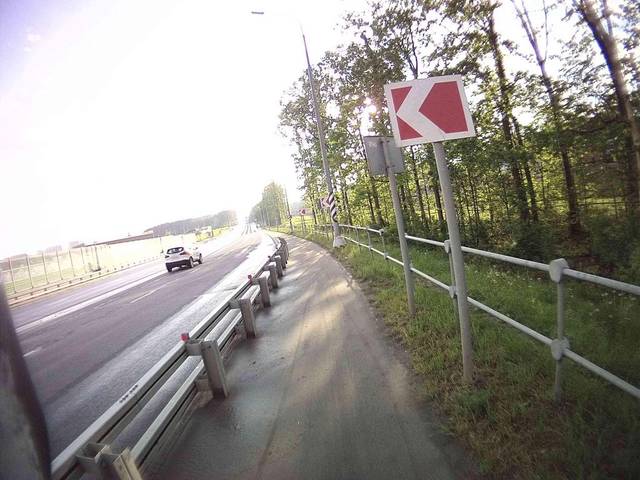
Region: Russia
Coordinates: 55.646, 37.326